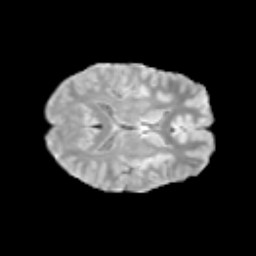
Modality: T2w
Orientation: axial
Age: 11
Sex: male
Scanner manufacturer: siemens
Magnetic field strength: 3 T
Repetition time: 3.8 s
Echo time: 0.07 s